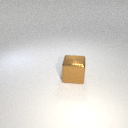
large brown metal cube